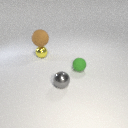
small yellow metal sphere below large brown rubber sphere